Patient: sex M, age 24
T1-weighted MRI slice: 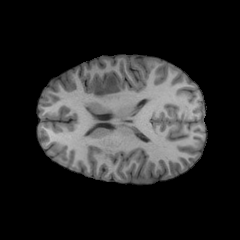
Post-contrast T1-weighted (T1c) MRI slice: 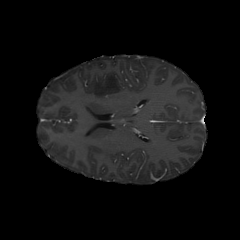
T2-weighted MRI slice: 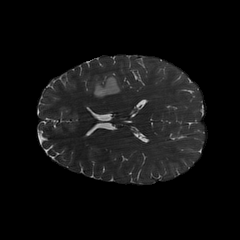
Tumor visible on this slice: yes
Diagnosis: Astrocytoma, IDH-mutant
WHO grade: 2